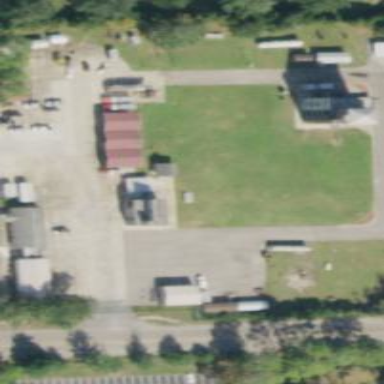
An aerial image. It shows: Fire station.